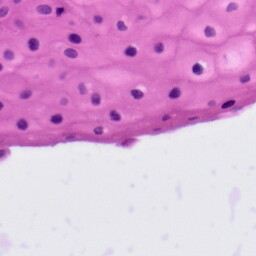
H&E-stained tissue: Tonsil